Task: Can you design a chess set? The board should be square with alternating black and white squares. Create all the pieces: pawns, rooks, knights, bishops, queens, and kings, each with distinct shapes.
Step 886:
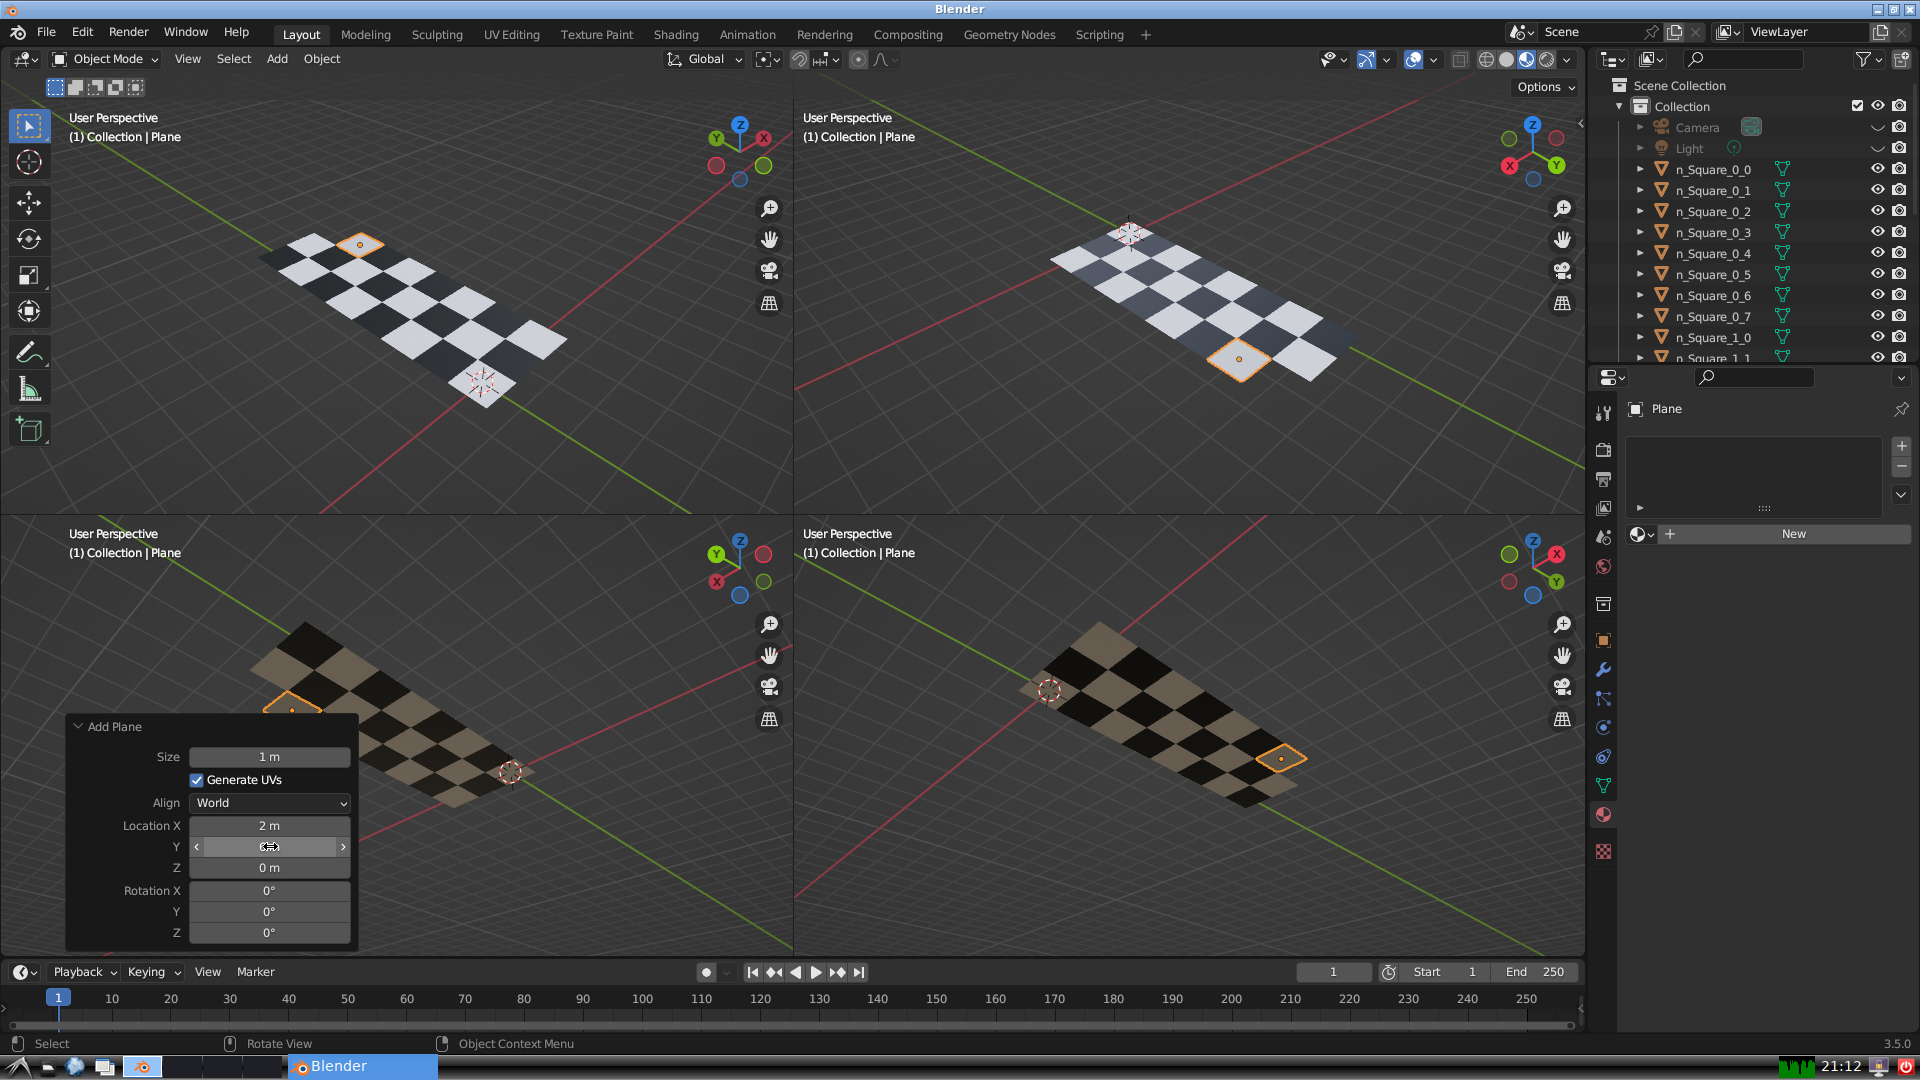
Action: {"mouse_move": [270, 867]}